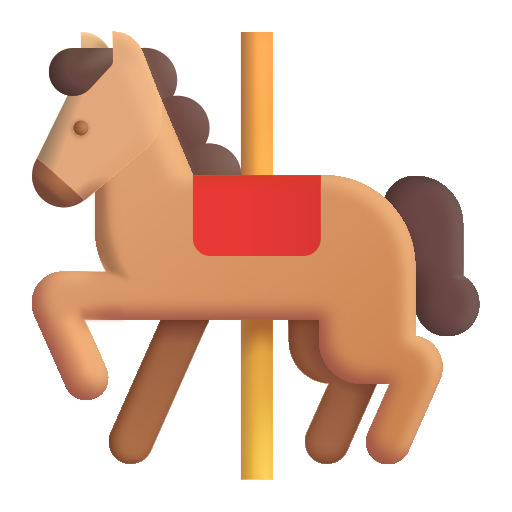
carousel horse color